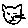
Label: cat